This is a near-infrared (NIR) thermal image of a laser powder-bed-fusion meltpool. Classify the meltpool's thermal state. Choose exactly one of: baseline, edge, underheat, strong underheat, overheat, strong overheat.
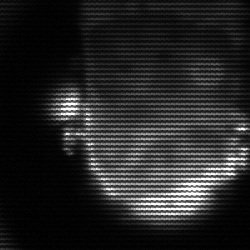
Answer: baseline